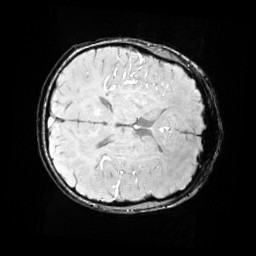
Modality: SWI
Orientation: axial
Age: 11
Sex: male
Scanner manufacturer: siemens
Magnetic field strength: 3 T
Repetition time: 0.027 s
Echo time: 0.02 s